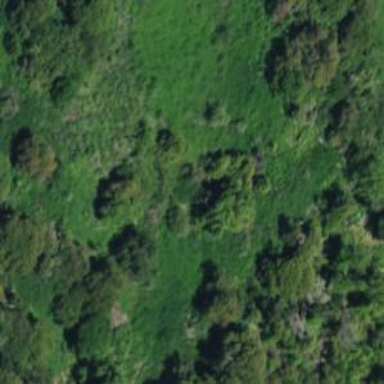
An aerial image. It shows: Patch of scrub vegetation.